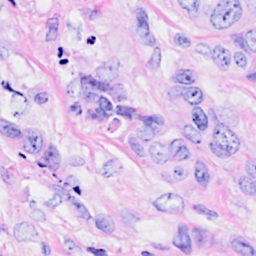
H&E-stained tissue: Breast